Current action and preconditions to check: trajectory_clear

Your task: For each precondition in the list above, predict whether it will hold at this action.

Consider the current scene as observed from the mobile robot's camera, and analyze the predicted future states of all dynamic agents (e.g., people, animals, vehicles, or any moving entities) within the NEXT SECOND.

IMPORTANT: Only answer "very likely" if you are absolutely certain—based on strong, clear evidence—that a dynamic agent will violate the precondition in the predicted future state. Do NOT answer "very likely" for unlikely, ambiguous, or low-probability risks.

Ask yourself for each precondition: Is there a high probability, with clear and convincing evidence, that the predicted future states of any dynamic agent will interfere with the predicted future state of the currently executing action within the NEXT SECOND, causing that precondition to fail?

Assess the risk level based on these predictions. Use "likely" or "very likely" if motions create a clear risk of interference.

Use "neutral" or "improbable" if agents are nearby but their predicted paths are clearly diverging or non-conflicting.

Failure Risk Categories: "very improbable", "improbable", "neutral", "likely", "very likely"

Answer Format: Output ONLY the probability_of_failure value from these categories: "very improbable", "improbable", "neutral", "likely", "very likely"

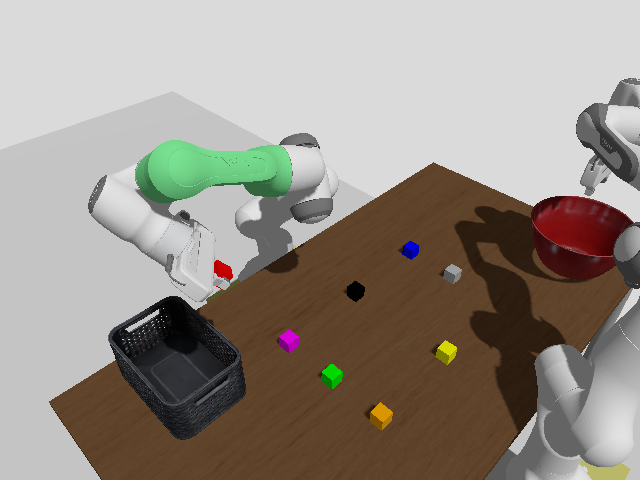

Answer: very improbable